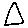
Label: triangle